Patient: sex M, age 62
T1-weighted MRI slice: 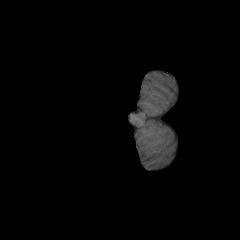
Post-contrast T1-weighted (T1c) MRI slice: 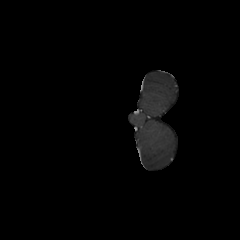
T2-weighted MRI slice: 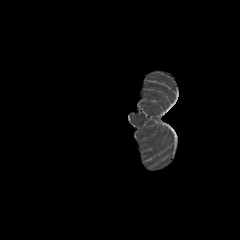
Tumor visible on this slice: no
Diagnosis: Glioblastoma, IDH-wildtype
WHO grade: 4